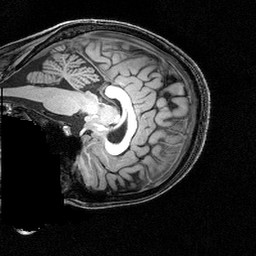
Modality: T1w
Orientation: sagittal
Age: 36
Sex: female